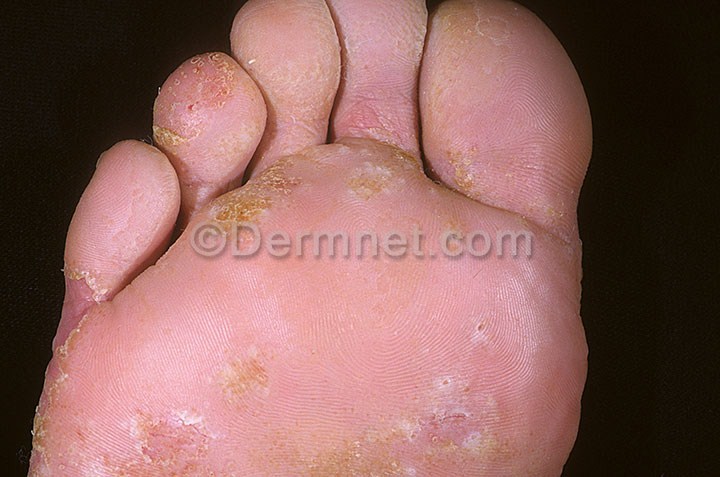
Disease: Eczema Photos